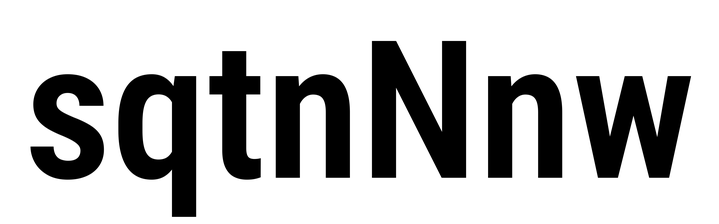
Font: Roboto_Condensed_SemiBold